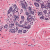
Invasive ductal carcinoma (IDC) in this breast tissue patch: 0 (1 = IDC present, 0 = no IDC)